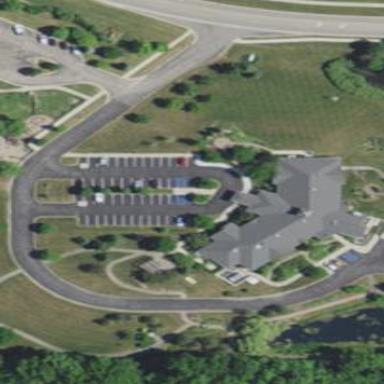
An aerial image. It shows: Hospice building providing healthcare services.